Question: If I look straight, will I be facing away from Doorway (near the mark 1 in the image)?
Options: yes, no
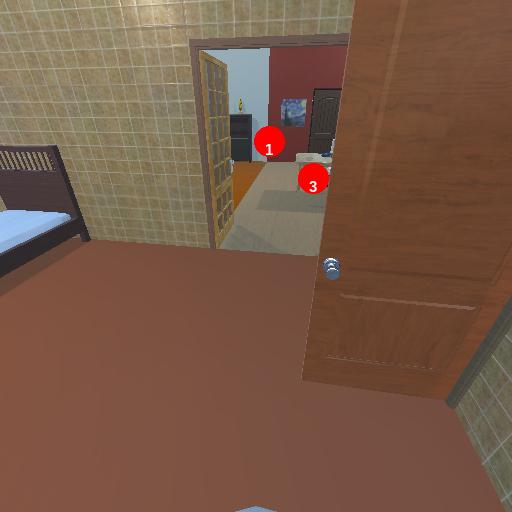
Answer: yes